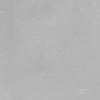
Atmospheric dust classification: dusty